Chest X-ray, PA view. Patient: 41 years old, sex M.
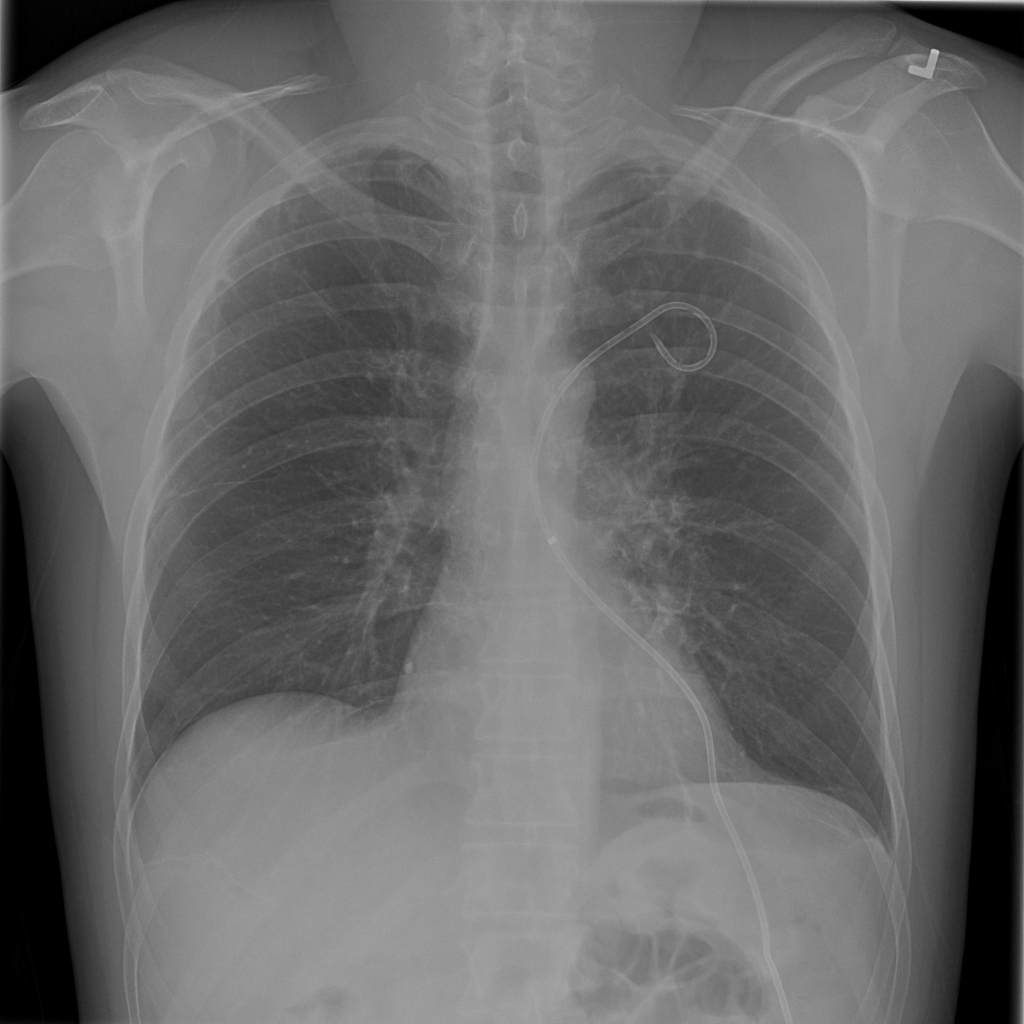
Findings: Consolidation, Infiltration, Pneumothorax